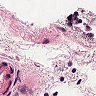
Metastatic tissue present: no